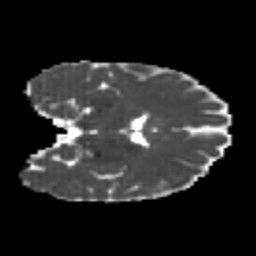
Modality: MD
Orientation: coronal
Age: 26
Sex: female
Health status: healthy
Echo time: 0.074 s